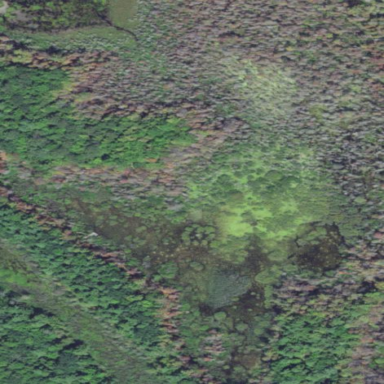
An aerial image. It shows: Marsh wetland.